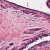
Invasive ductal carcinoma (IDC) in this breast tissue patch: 0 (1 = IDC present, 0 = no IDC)